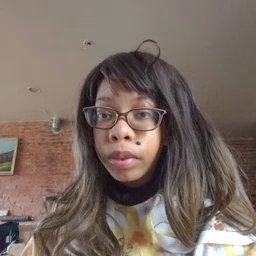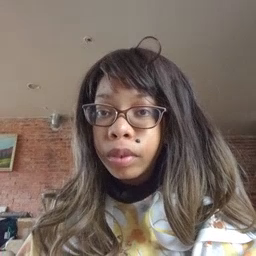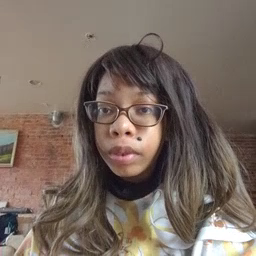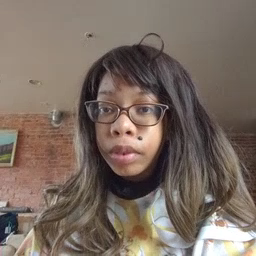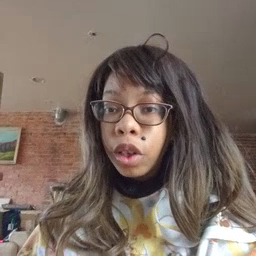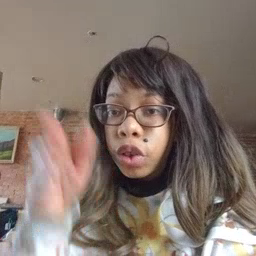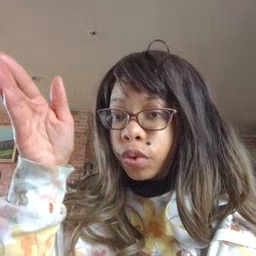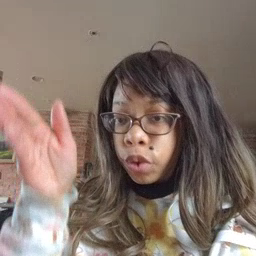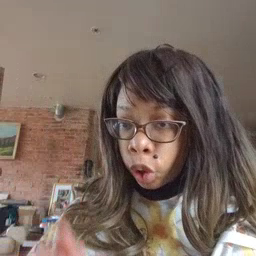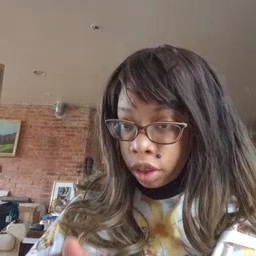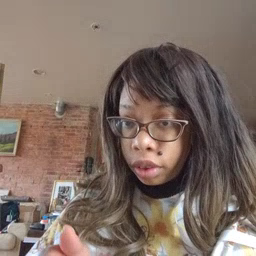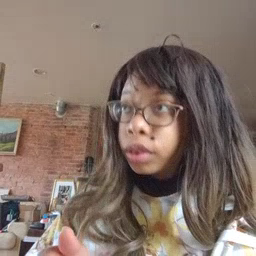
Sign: person